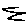
Label: zigzag